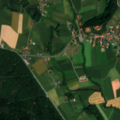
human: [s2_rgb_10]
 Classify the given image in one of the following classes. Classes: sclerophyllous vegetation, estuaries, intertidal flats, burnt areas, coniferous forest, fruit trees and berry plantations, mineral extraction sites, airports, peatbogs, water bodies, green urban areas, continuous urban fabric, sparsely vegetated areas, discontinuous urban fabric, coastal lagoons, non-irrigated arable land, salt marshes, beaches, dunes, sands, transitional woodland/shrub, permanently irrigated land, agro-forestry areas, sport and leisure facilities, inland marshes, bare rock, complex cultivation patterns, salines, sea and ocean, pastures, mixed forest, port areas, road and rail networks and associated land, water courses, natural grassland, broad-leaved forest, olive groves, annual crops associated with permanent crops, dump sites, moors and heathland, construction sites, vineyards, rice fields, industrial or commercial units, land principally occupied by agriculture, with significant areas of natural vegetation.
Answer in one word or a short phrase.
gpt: non-irrigated arable land, complex cultivation patterns, land principally occupied by agriculture, with significant areas of natural vegetation, mixed forest, transitional woodland/shrub